Question: why CSS is not loading when using segment URI in codeigniter
but it is working good when I remove the segment ?

this is how I link the css file
'''
<title>TITLE</title>
<meta name="viewport" content="width=device-width, initial-scale=1">
<meta http-equiv="Content-Type" content="text/html; charset=utf-8" />
<!-- bootstrap -->
<link href="public/css/bootstrap.css" rel='stylesheet' type='text/css' media="all" />
<!-- //bootstrap -->
<!-- Custom Theme files -->
<link href="public/css/style.css" rel='stylesheet' type='text/css' media="all" />
<script src="public/js/jquery-1.8.3.min.js"></script>
'''
Controller
'''
<?php if ( ! defined('BASEPATH')) exit('No direct script access allowed');
class profiles extends CI_Controller
{
public function index()
{
$user_id = $this->uri->segment(2, 9);
$this->load->model('user_model');
$this->load->model('count_model');
$data = array();
$result = $this->user_model->read_user_information_profile($user_id);
$data = array(
'username' => $result[0]->username,
'fname' => $result[0]->fname,
'lname' => $result[0]->lname,
);
$this->load->view('profiles_view', $data);
}
}
'''
Thanks in advance
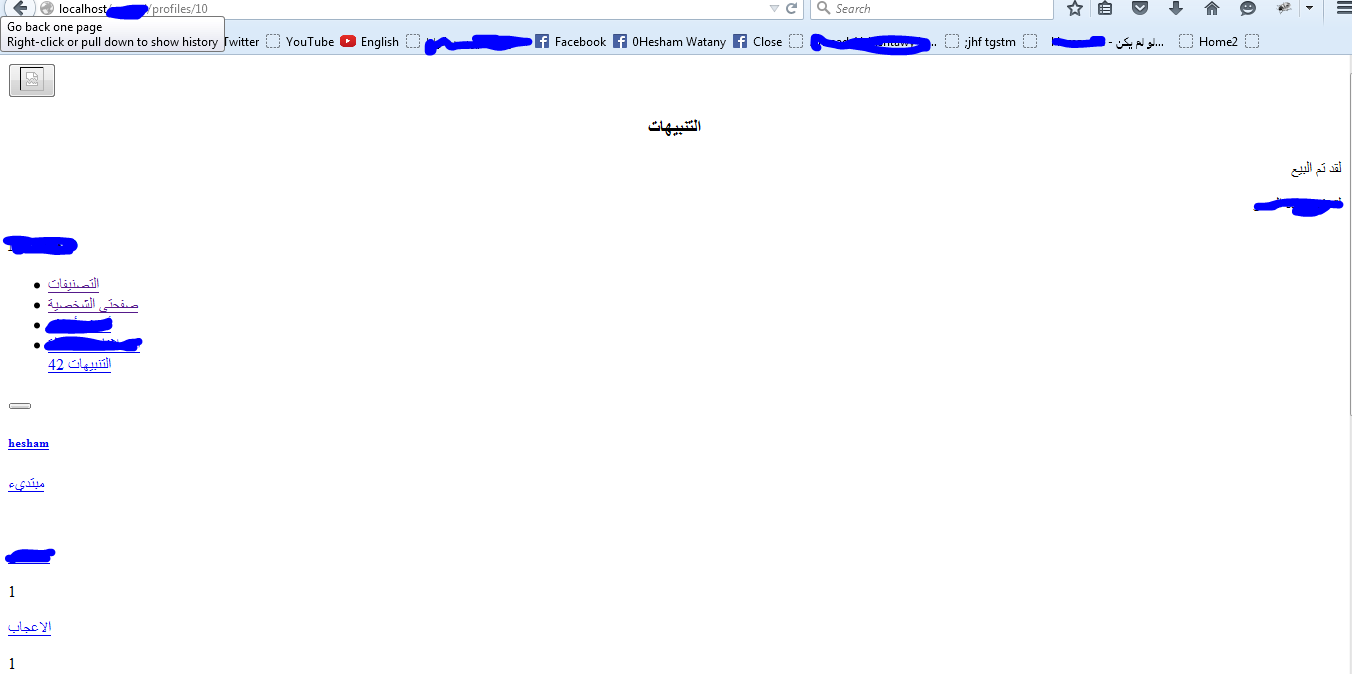
Answer: Because you are using relative URLs for loading your CSS, it's trying to load it from /dir/profiles/public/css/style.css instead of /dir/public/css/style.css hence why it doesn't load.
You can either use absolute URLs in your CSS with:
'''
<link href="<?php echo base_url('public/css/style.css'); ?>" rel='stylesheet' type='text/css' media="all" />
'''
Or set a base tag before you try to load any CSS or JS:
'''
<base href="<?php echo base_url(); ?>" />
'''
See: <URL>, note you may need to load the URL helper if you're not already.